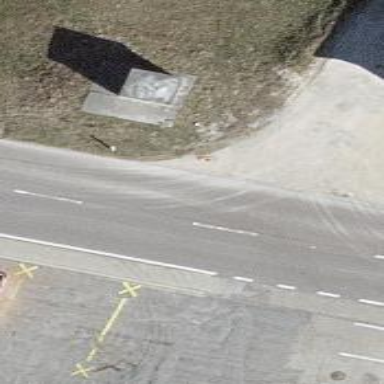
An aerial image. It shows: Secondary road.